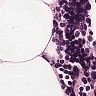
Metastatic tissue present: no